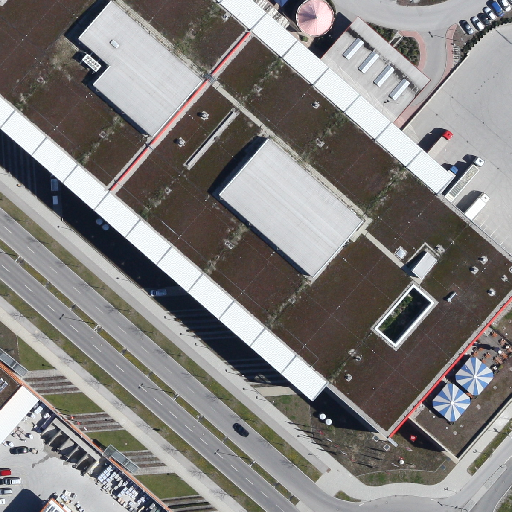
Referring expression: vehicle in the parking area